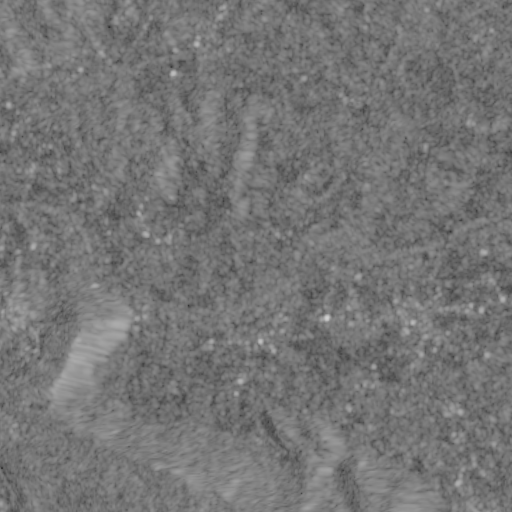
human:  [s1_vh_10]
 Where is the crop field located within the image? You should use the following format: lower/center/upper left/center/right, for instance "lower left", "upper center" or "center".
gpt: The crop field is located in the lower right of the image.
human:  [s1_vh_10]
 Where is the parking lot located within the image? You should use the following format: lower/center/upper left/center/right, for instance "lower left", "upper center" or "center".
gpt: The parking lot is located in the center left of the image.
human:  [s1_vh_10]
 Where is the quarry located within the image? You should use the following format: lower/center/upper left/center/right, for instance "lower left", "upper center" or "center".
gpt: The quarry is located in the lower center of the image.
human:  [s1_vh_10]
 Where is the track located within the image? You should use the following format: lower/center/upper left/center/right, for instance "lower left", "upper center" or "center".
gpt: There is no track in the image.

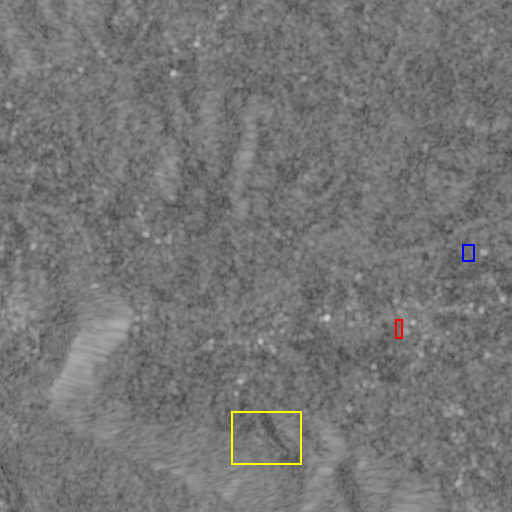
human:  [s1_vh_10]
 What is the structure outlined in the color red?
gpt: The structure outlined in red is a crop field.
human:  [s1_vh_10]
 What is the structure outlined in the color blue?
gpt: The structure outlined in blue is a park.
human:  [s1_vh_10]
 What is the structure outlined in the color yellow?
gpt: The structure outlined in yellow is a quarry.
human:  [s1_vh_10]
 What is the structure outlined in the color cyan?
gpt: There is no cyan outline.